九年级 · 画法几何学
(本小题8.0分)

如图, $E$ 是平行四边形 $A B C D$ 的边 $B A$ 延长线上的一点, $C E$ 交 $A D$ 于点 $F$, 交 $B D$ 于点 $G, A E: A B=1: 2$,设 $\overrightarrow{B A}=\vec{a}, \overrightarrow{B C}=\vec{b}$.

(1)用向量 $\vec{a} 、 \vec{b}$ 分别表示下列向量: $\overrightarrow{A E}=$ $\qquad$ , $\overrightarrow{E C}=$ $\qquad$ , $\overrightarrow{E G}=$ $\qquad$ ;

(2)在图中求作向量 $\overrightarrow{B G}$ 分别在 $\vec{a} 、 \vec{b}$ 方向上的分向量. (不写作法, 但要写出画图结果)

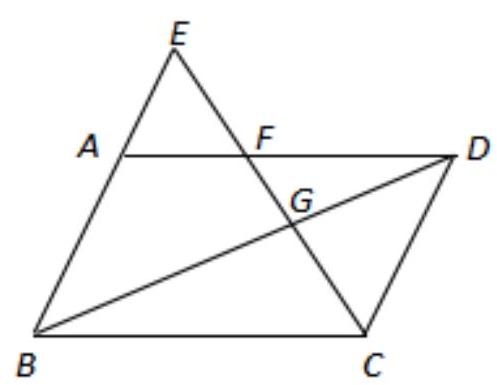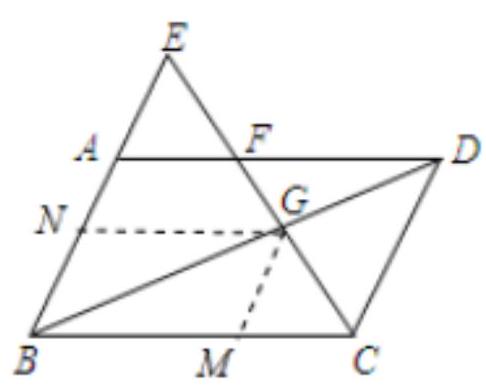
答案: 解: (1) $\frac{1}{2} \vec{a} ; \vec{b}-\frac{3}{2} \vec{a} ; \frac{3}{5} \vec{b}-\frac{9}{10} \vec{a}$;

(2)点 $G$ 作 $G M / / A B$ 交 $B C$ 于 $M, G N / / B C$ 交 $A B$ 于 $N$, 则向量 $\overrightarrow{B N} 、 \overrightarrow{B M}$ 是向量 $\overrightarrow{B G}$ 分别在 $\vec{a} 、 \vec{b}$ 方向上的分向量.


解析: 【分析】

此题考查了向量的线性计算以及平行四边形的性质. 注意掌握平行四边形法则与三角形法则的应用是解此题的关键.

(1)根据 $A E=\frac{1}{2} B A$ 即可求出 $\overrightarrow{A E}$, 根据 $\overrightarrow{E C}=\overrightarrow{E B}+\overrightarrow{B C}$ 即可求出 $\overrightarrow{E C}$, 先证明 $E G=\frac{3}{5} E C$, 即可求出 $\overrightarrow{E G}$;

(2)首先过点 $G$ 作 $G M / / A B, G N / / B C$, 根据平行四边形法则即可求得答案.

【解答】

解: (1) $\because A E: A B=1: 2$,

$\therefore A E=\frac{1}{2} B A$,

$\because \overrightarrow{B A}=\vec{a}$,

$\therefore \overrightarrow{A E}=\frac{1}{2} \vec{a}$
$\therefore \overrightarrow{E B}=-\frac{3}{2} \vec{a}$,

$\because \overrightarrow{E C}=\overrightarrow{E B}+\overrightarrow{B C}, \overrightarrow{B C}=\vec{b}$,

$\therefore \overrightarrow{E C}=\vec{b}-\frac{3}{2} \vec{a}$;

在平行四边形 $A B C D$ 中,

$\because C D / / E B, A B=C D$,

$\therefore E G: C G=E B: C D=3: 2$,

$\therefore E G: E C=3: 5$,

$\therefore \overrightarrow{E G}=\frac{3}{5} \vec{b}-\frac{9}{10} \vec{a}$,

故答案分别为 $\frac{1}{2} \vec{a} ; \vec{b}-\frac{3}{2} \vec{a} ; \frac{3}{5} \vec{b}-\frac{9}{10} \vec{a}$;

(2)见答案.